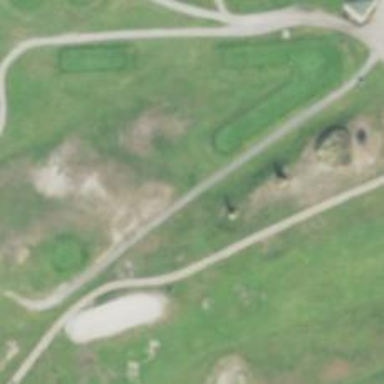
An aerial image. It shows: Pathway for golfing.